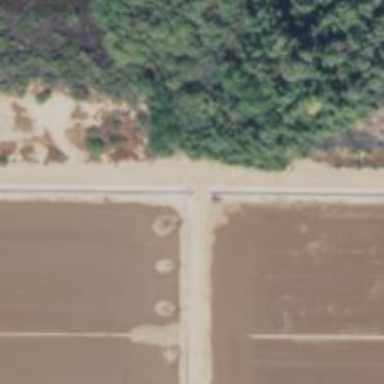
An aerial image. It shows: Culvert tunneling through canal used for irrigation services.